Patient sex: M
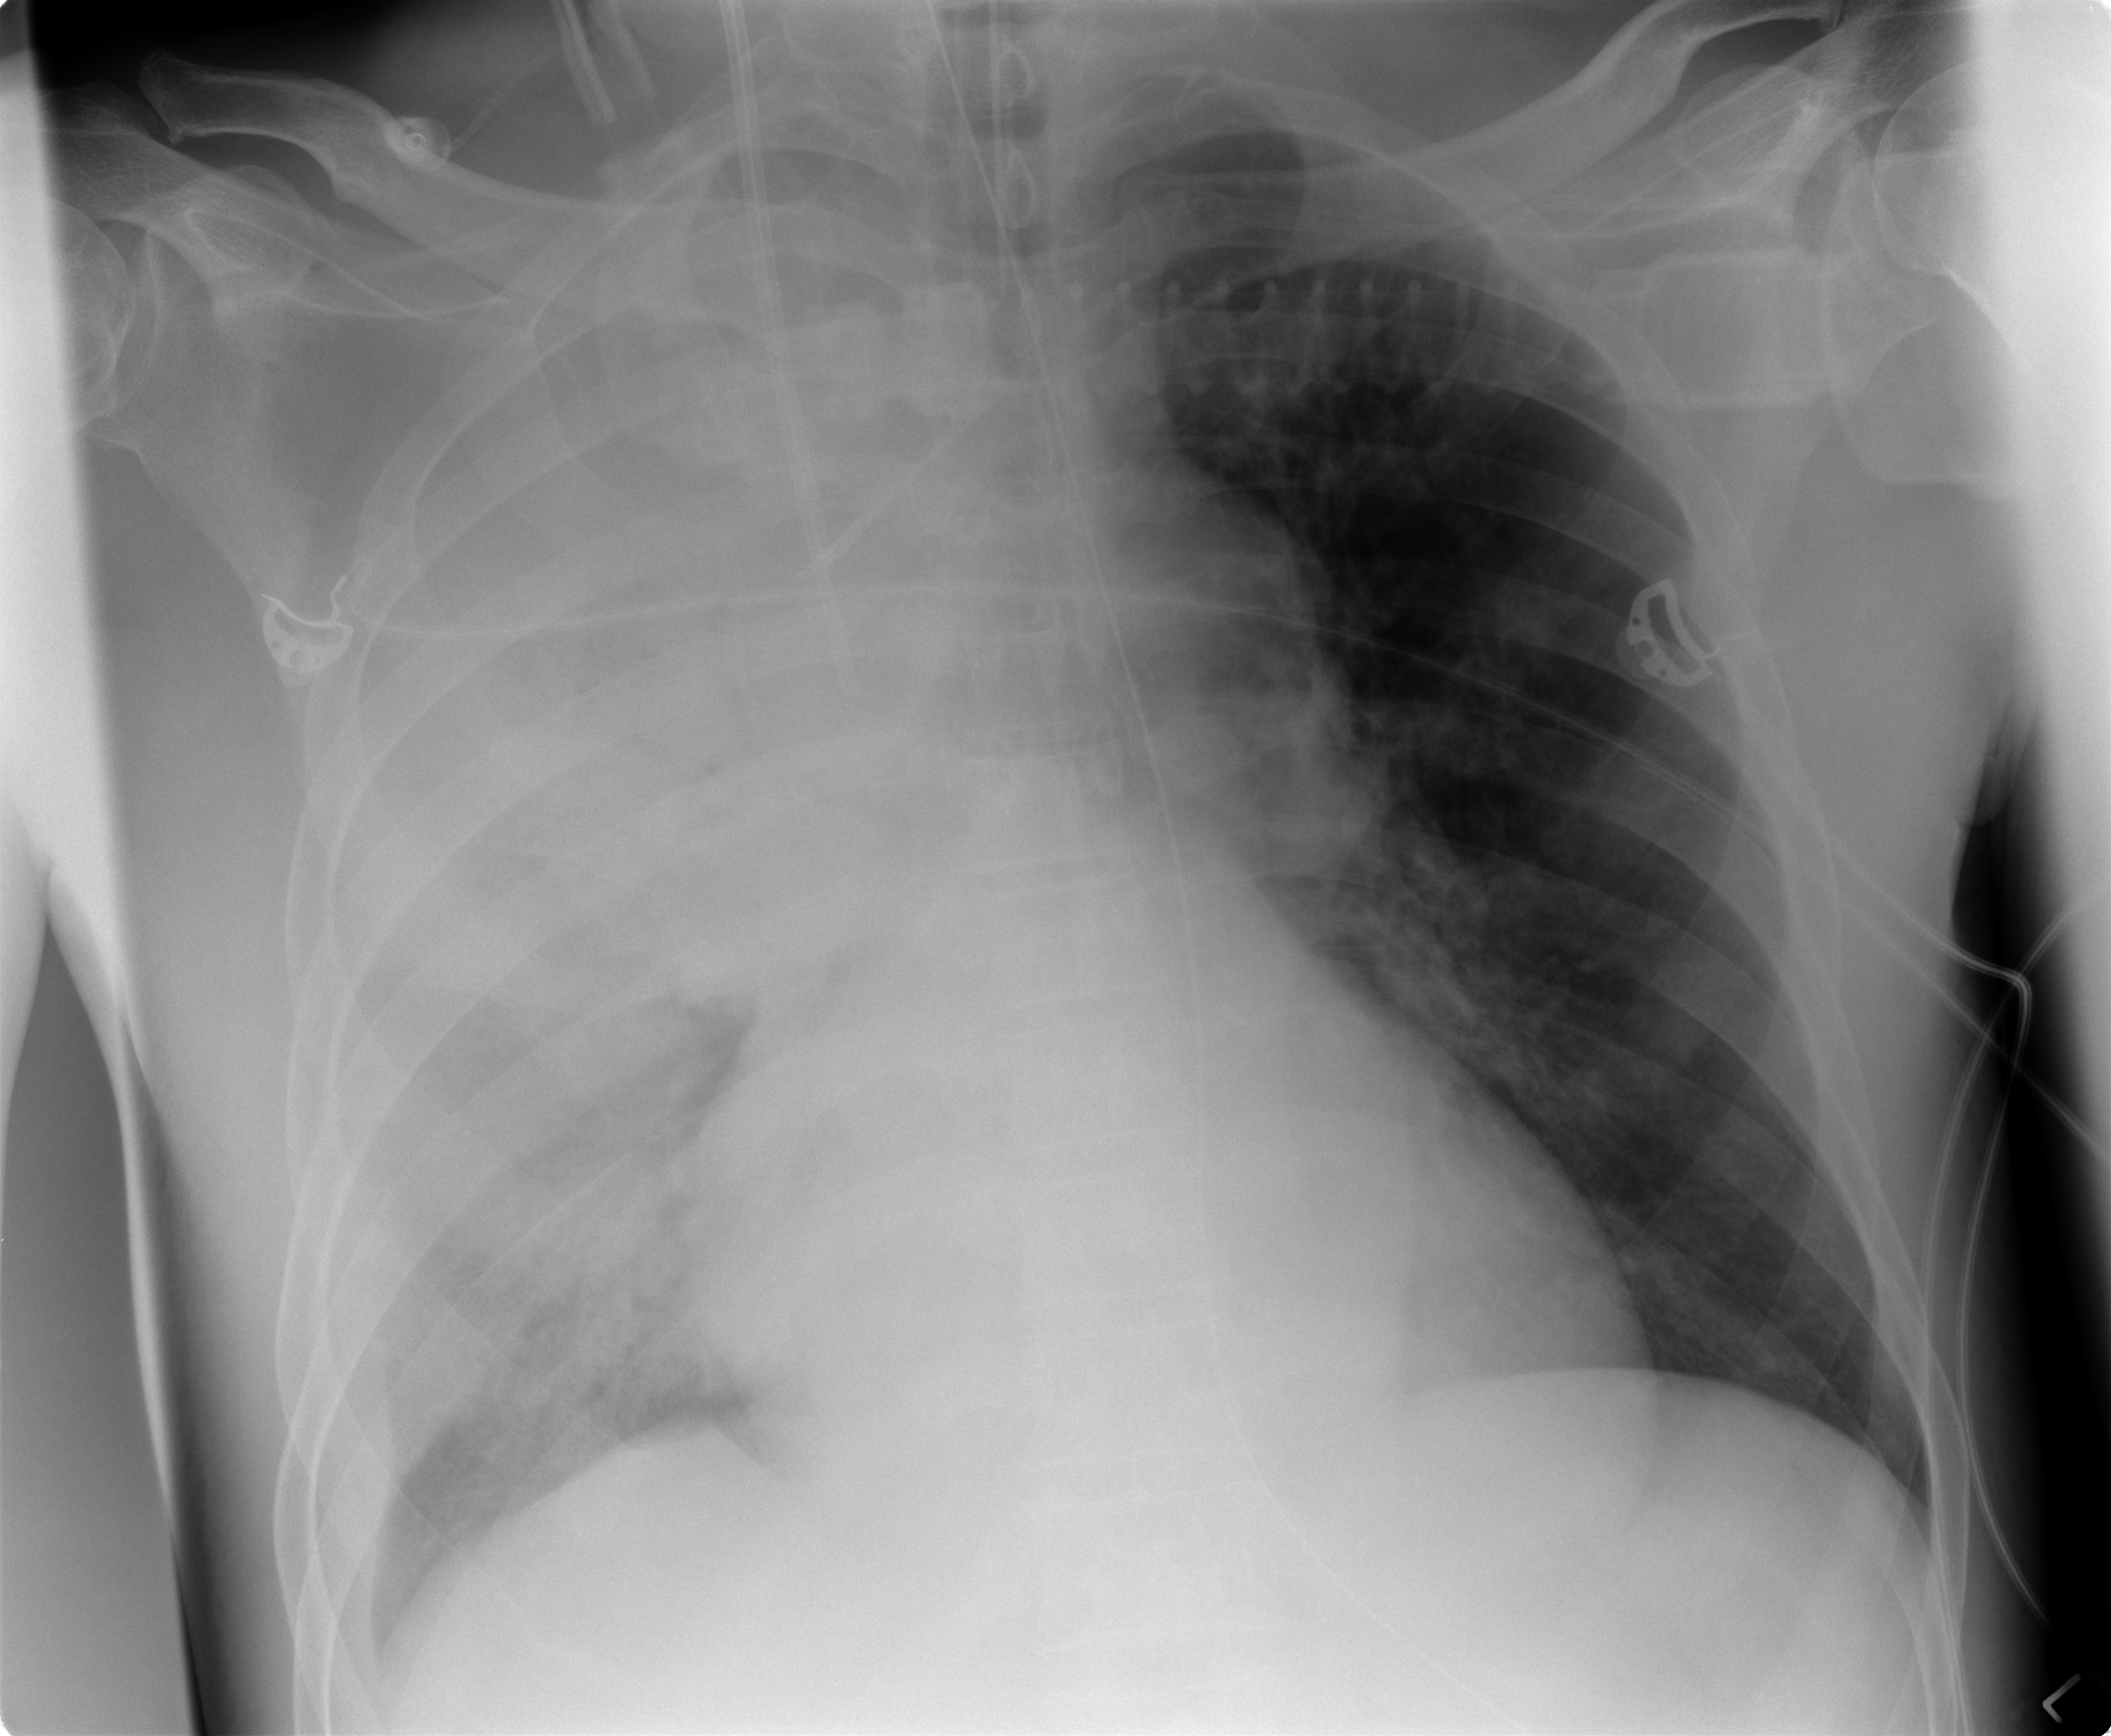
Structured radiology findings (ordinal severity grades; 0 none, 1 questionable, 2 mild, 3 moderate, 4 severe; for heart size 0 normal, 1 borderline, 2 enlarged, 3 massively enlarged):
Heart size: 2
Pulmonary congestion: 0
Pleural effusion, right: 2
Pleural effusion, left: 0
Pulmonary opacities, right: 4
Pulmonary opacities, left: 0
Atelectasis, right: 4
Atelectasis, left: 0